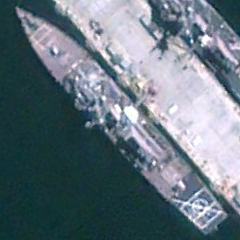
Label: destroyer